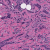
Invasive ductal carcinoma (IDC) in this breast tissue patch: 1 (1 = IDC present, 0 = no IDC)